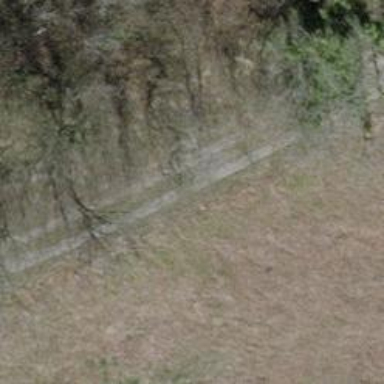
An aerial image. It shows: Track with grade2 pebblestone surface.